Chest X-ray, PA view. Patient: 53 years old, sex F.
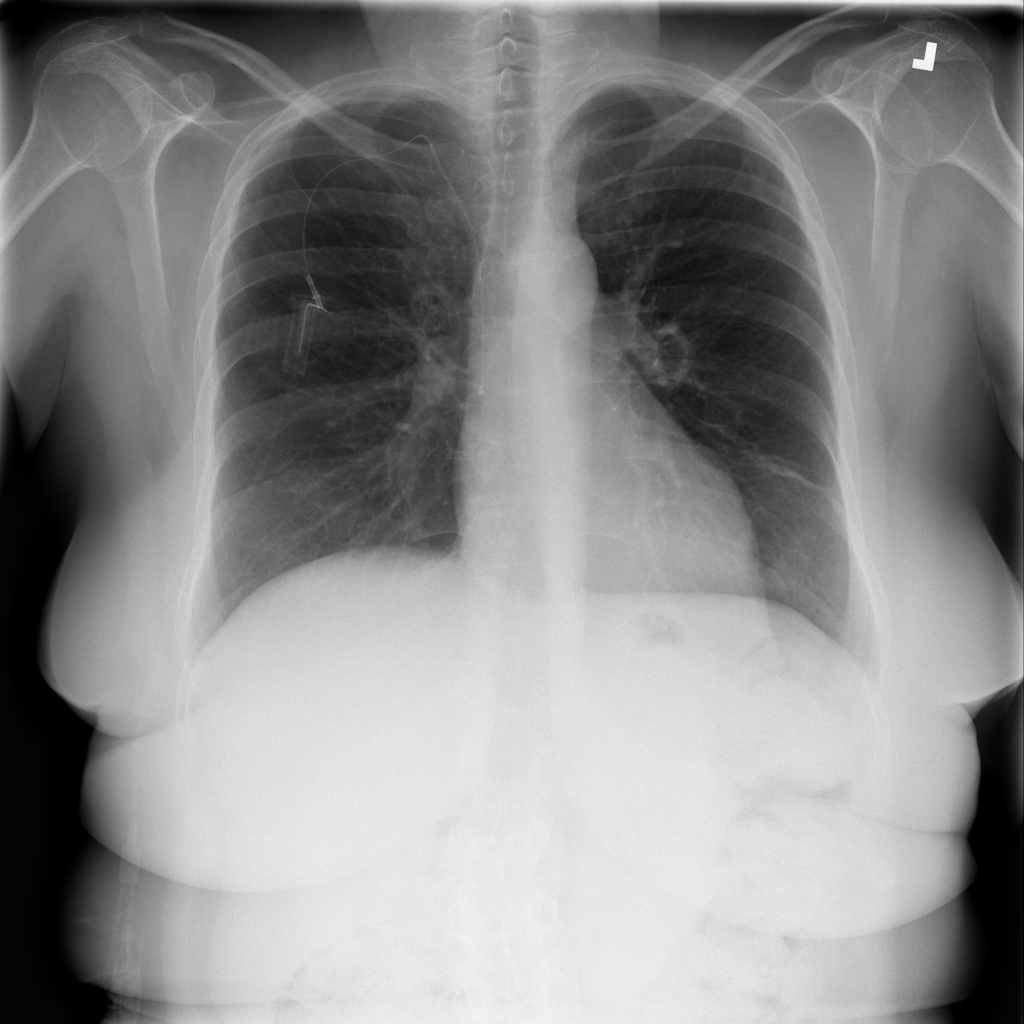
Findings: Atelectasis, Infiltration